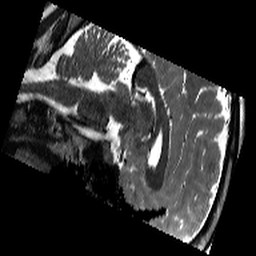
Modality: T2w
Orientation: sagittal